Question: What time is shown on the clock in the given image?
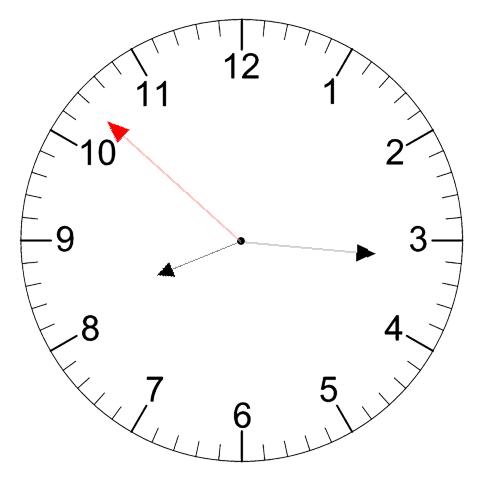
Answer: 08:15:52